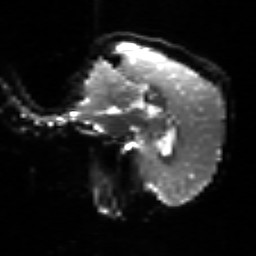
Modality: sbref
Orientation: sagittal
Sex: female
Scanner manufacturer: siemens
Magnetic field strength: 3 T
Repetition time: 5 s
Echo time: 0.071 s